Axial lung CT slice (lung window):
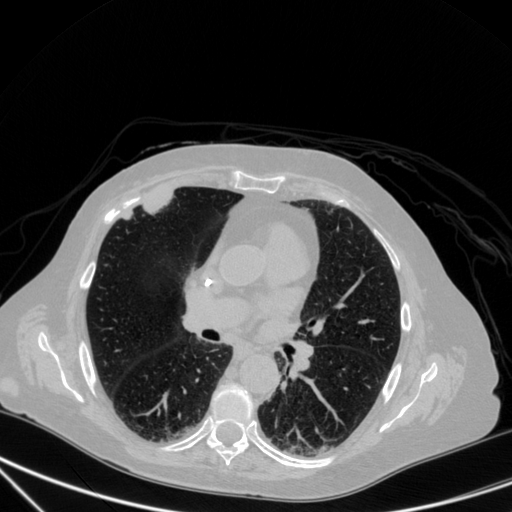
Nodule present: yes
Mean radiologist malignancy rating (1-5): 4